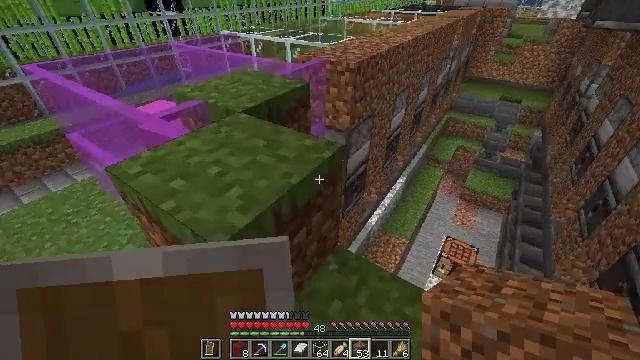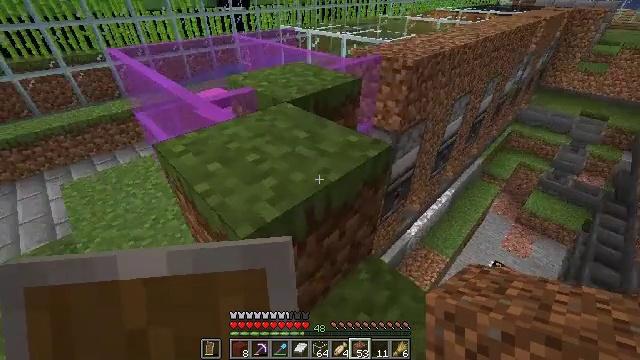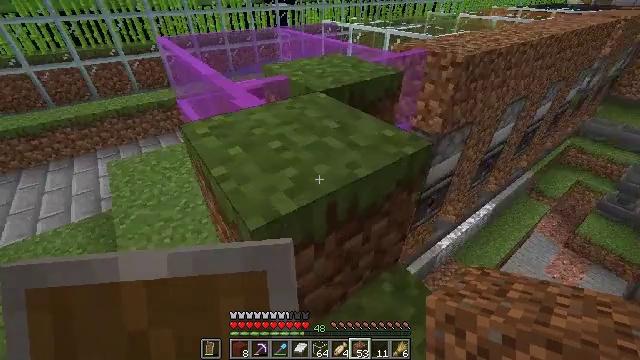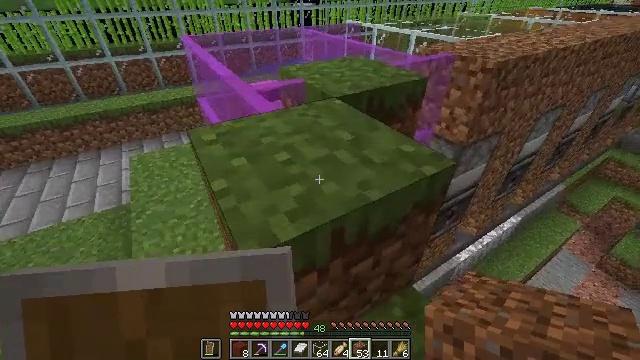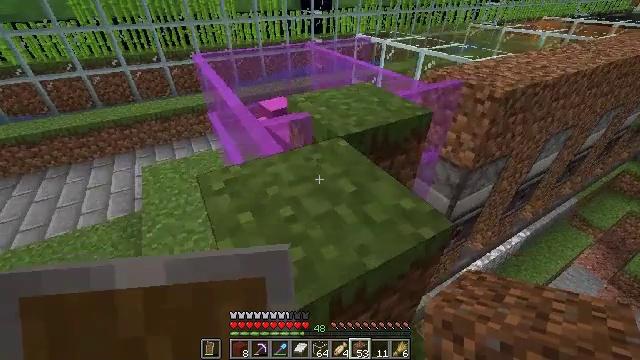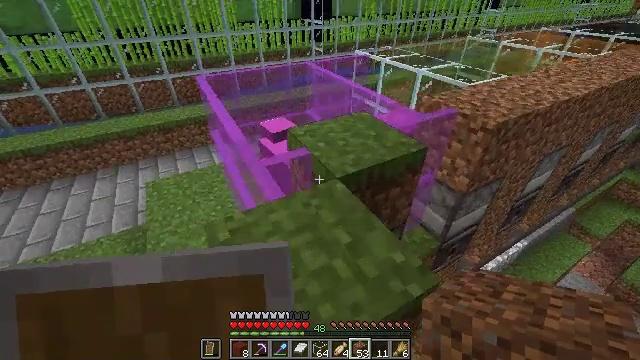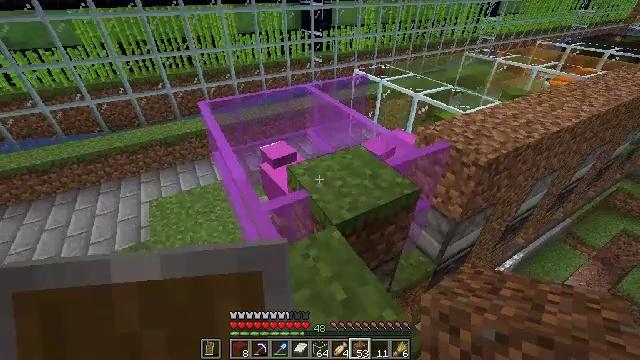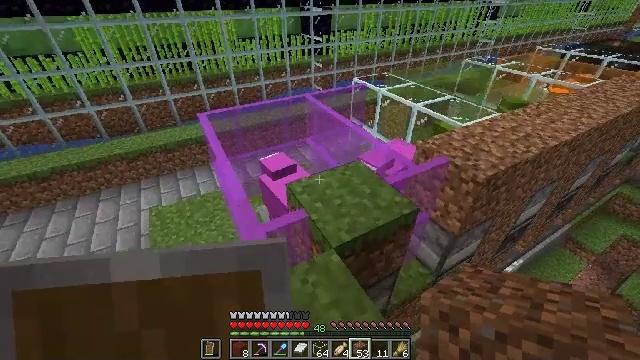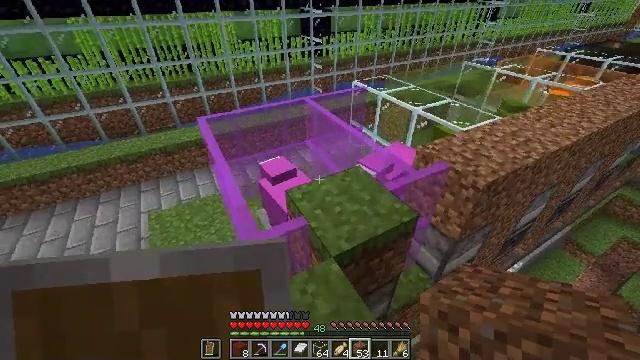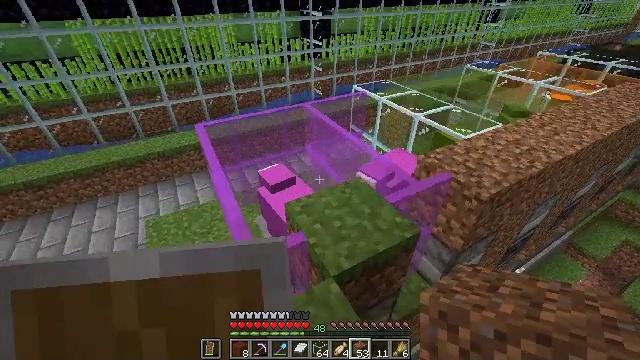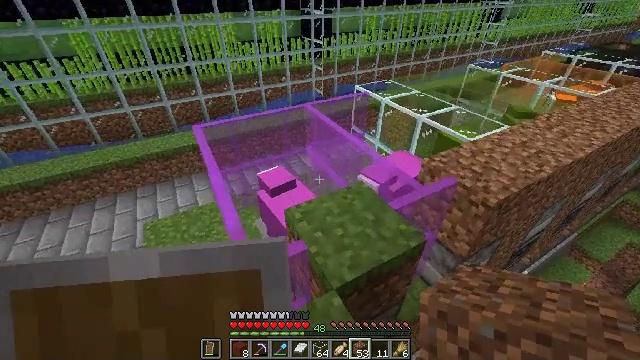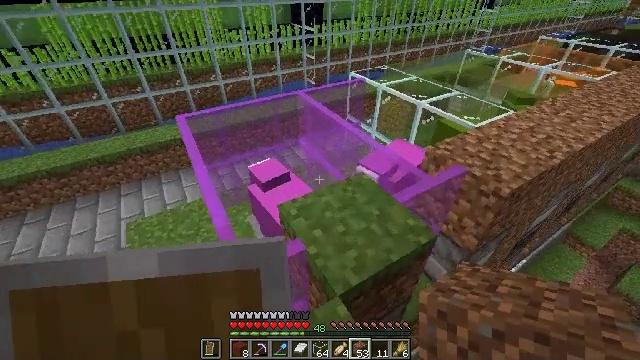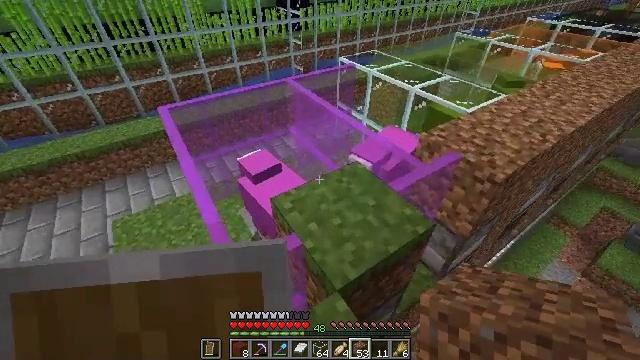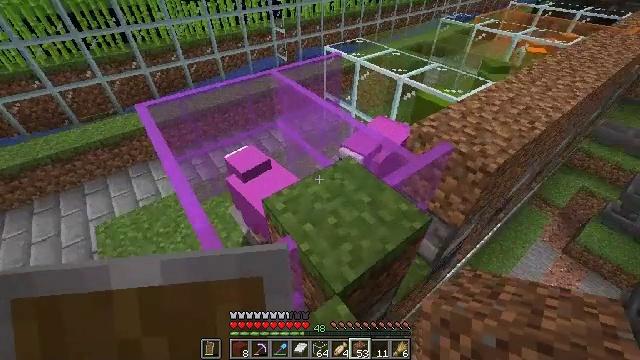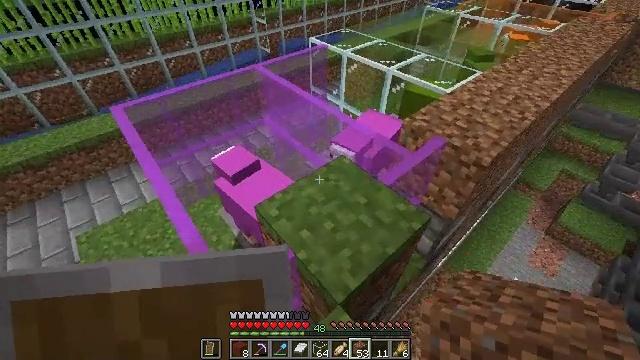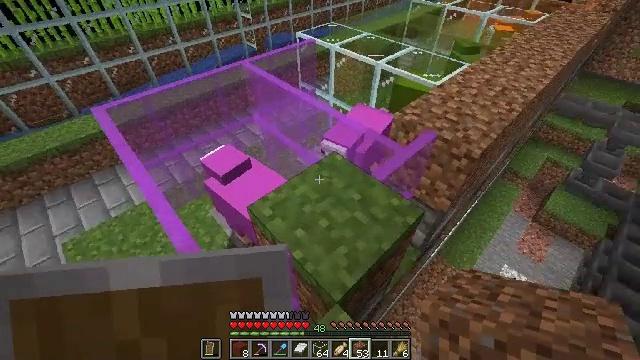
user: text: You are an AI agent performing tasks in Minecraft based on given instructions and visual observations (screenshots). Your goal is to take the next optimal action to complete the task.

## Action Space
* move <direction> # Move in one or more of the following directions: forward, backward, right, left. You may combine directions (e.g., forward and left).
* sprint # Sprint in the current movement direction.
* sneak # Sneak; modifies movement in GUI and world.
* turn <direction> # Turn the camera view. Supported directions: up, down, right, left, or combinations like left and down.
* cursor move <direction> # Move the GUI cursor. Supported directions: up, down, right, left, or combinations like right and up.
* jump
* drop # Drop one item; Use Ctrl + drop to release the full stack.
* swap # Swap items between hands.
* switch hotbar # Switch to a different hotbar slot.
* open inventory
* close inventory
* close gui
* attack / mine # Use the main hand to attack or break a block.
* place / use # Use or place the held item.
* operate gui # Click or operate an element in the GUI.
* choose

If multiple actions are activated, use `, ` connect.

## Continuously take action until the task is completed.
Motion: motion action
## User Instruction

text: Craft magenta stained glass.
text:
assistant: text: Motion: turn left
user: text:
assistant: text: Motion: turn left
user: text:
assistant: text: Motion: turn left
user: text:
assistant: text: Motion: move forward, turn left, jump
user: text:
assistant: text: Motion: move forward, jump
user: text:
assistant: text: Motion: move forward, jump
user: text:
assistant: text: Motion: move forward, jump
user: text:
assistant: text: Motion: move forward
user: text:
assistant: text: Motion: move forward and move left
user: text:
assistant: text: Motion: move forward and move left
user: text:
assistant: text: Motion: move forward and move left, turn right and down
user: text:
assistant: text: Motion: turn right and down
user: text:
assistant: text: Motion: turn right and down
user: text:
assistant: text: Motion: turn right and down
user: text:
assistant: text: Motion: turn right and down
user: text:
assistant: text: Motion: turn right and down
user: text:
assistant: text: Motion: turn right and down
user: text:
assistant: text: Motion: turn right
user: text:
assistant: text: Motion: turn up
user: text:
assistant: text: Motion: no_op
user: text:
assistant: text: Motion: no_op
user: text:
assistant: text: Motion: turn right
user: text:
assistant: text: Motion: turn left and down
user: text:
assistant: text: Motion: turn right and down
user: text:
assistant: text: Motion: turn right
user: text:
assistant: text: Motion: turn right and down
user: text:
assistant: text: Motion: turn right and down
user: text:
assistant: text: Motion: turn right and down
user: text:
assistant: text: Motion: turn right and down
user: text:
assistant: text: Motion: turn right and down